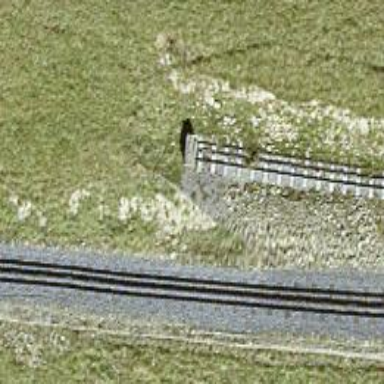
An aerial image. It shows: Railway buffer stop.